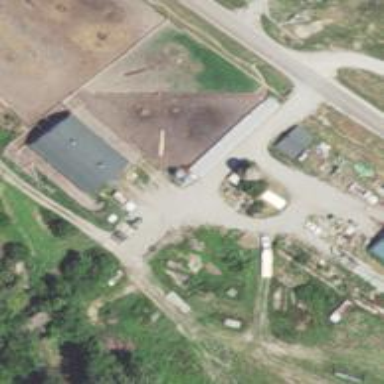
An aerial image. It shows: Silo.